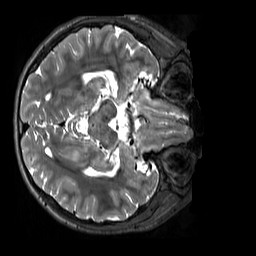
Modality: T2w
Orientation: axial
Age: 13
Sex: male
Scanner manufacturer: siemens
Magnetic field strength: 3 T
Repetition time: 3.2 s
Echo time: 0.408 s